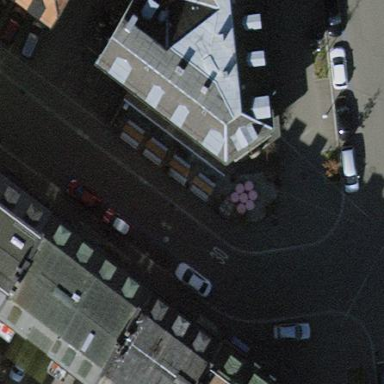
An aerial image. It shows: Parking lane area.